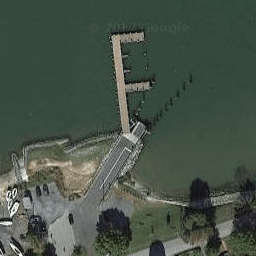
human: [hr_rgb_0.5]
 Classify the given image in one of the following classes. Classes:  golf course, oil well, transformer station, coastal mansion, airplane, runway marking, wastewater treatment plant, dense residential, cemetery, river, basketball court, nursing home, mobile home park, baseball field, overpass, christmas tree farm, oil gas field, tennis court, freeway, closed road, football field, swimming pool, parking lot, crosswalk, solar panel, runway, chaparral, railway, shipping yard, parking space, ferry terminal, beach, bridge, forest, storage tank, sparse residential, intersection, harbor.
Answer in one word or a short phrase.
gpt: ferry terminal